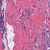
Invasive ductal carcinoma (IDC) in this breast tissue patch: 0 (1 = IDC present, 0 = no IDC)